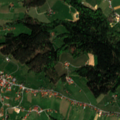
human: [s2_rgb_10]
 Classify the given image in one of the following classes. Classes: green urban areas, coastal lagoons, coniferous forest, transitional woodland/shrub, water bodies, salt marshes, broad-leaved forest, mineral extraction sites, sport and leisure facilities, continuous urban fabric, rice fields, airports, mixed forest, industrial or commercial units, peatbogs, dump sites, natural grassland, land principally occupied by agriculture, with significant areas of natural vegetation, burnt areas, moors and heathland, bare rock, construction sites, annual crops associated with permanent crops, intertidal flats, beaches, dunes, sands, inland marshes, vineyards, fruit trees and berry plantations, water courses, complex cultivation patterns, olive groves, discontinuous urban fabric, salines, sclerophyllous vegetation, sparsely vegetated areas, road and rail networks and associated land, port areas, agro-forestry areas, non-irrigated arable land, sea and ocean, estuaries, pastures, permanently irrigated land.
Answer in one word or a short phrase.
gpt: discontinuous urban fabric, pastures, complex cultivation patterns, mixed forest